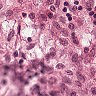
Metastatic tissue present: no